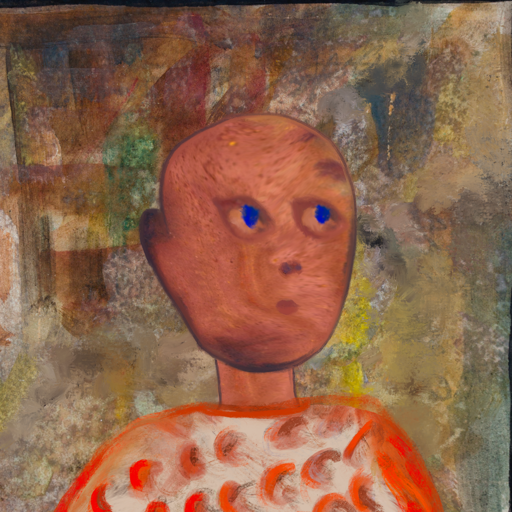
Background: Mosgoul, Head And Neck Side: Mother_And_Son_Mother, Face Side: Mother_And_Son_Mother, Bust: Rupkatha, Hair Side: Blank, Head Accessory: Blank, Second Necklace: Blank, Necklace: Blank, Baby: Blank